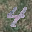
Label: 4